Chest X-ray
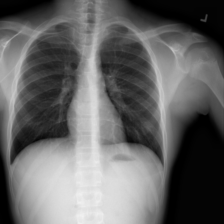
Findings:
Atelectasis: negative
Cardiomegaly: negative
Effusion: negative
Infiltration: negative
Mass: negative
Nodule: negative
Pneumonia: negative
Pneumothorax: negative
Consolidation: negative
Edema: negative
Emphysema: negative
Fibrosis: negative
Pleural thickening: negative
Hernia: negative